Question: We have icons created in Adobe Illustrator that need to be sent over a network connection and rendered at 72x72px, and we have control on both ends over how they're rendered. We need a small file size. They're fairly simple icons, but in SVG form, they're anywhere from 32KB to 6KB, and when I render them as 72x72px PNGs, they end up being smaller, around 3KB!
How could this be possible? I thought SVGs were supposed to be much smaller since they're just vector representations. Is there some optimization I can do to make the SVGs smaller?
Here's an example. This is a Wikimedia SVG, not one of our icons, since I can't post our actual icons online. But it's similar to some of the icons we have and has the same problem:
PNG version, 2KB:

<URL>
is 30KB. Comes out to 5KB zipped.
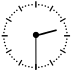
Answer: To prove that SVGs can be small, here is a handcrafted version of your file that is only 922 bytes uncompressed. It could be made smaller :)
'''
<svg xmlns="http://www.w3.org/2000/svg" xmlns:xlink="http://www.w3.org/1999/xlink" width="500" height="500">
<g transform="translate(250,250)">
<g id="q">
<g id="h">
<rect x="198" y="-5" width="44" height="10"/>
<circle cx="220" cy="0" r="5" transform="rotate(6)"/>
<circle cx="220" cy="0" r="5" transform="rotate(12)"/>
<circle cx="220" cy="0" r="5" transform="rotate(18)"/>
<circle cx="220" cy="0" r="5" transform="rotate(24)"/>
</g>
<use xlink:href="#h" transform="rotate(30)"/>
<use xlink:href="#h" transform="rotate(60)"/>
</g>
<use xlink:href="#q" transform="rotate(90)"/>
<use xlink:href="#q" transform="rotate(180)"/>
<use xlink:href="#q" transform="rotate(270)"/>
<circle r="22"/>
<rect y="-5" width="150" height="14" transform="rotate(-15)"/>
<rect x="-4" width="8" height="220"/>
</g>
</svg>
'''